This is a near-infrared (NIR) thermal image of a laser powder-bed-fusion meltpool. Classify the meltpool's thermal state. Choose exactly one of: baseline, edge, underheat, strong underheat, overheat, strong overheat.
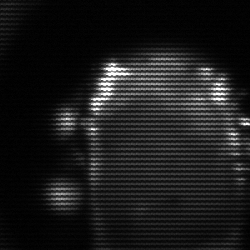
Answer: baseline